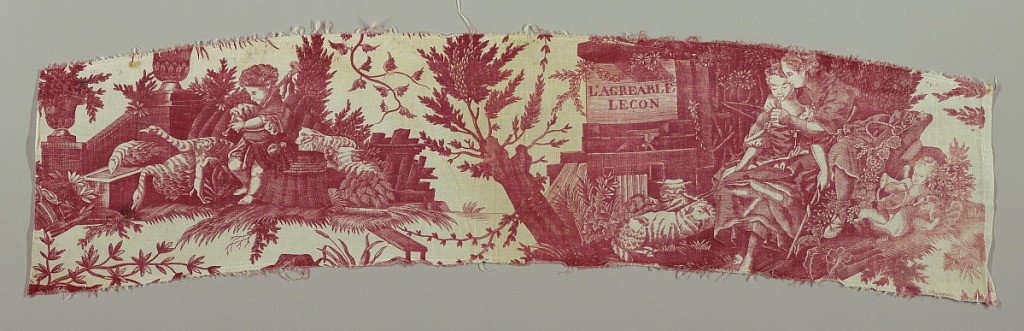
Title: L'Art d'Aimer (second copy)
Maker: Petitpierre Freres
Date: early 19th century
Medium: cotton Technique: printed by engraved copper plate on plain weave
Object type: Fragments
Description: Incomplete parts of the same patterns as 1995-50-146, and 147. Fragments contain text :L'AGREABLE LECON and L'ART DE AIMER.